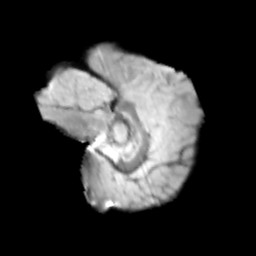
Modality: T2w
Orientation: sagittal
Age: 10
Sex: male
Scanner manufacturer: siemens
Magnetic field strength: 3 T
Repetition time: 3.8 s
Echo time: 0.07 s